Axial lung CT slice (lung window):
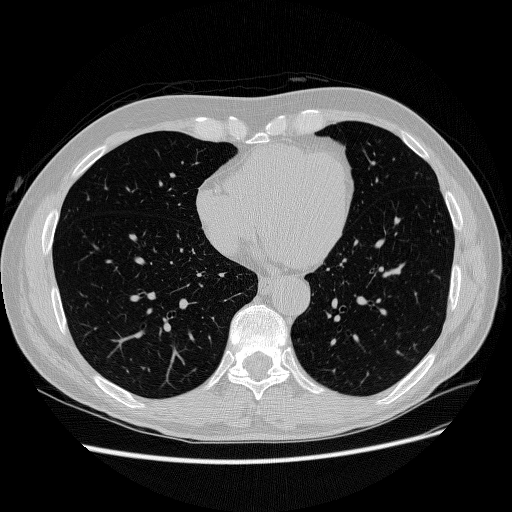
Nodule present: no